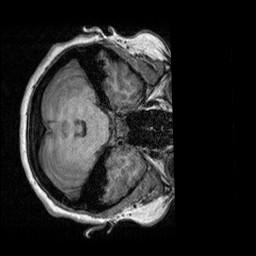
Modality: T1w
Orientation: axial
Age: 30
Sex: female
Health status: healthy
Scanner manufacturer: siemens
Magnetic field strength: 3 T
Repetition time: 2.3 s
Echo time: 0.00303 s